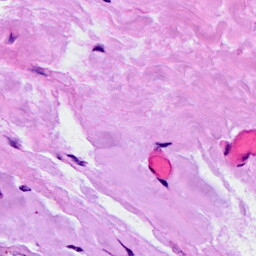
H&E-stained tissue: Breast